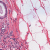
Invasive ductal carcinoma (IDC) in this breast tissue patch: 0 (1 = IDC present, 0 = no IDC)